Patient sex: F
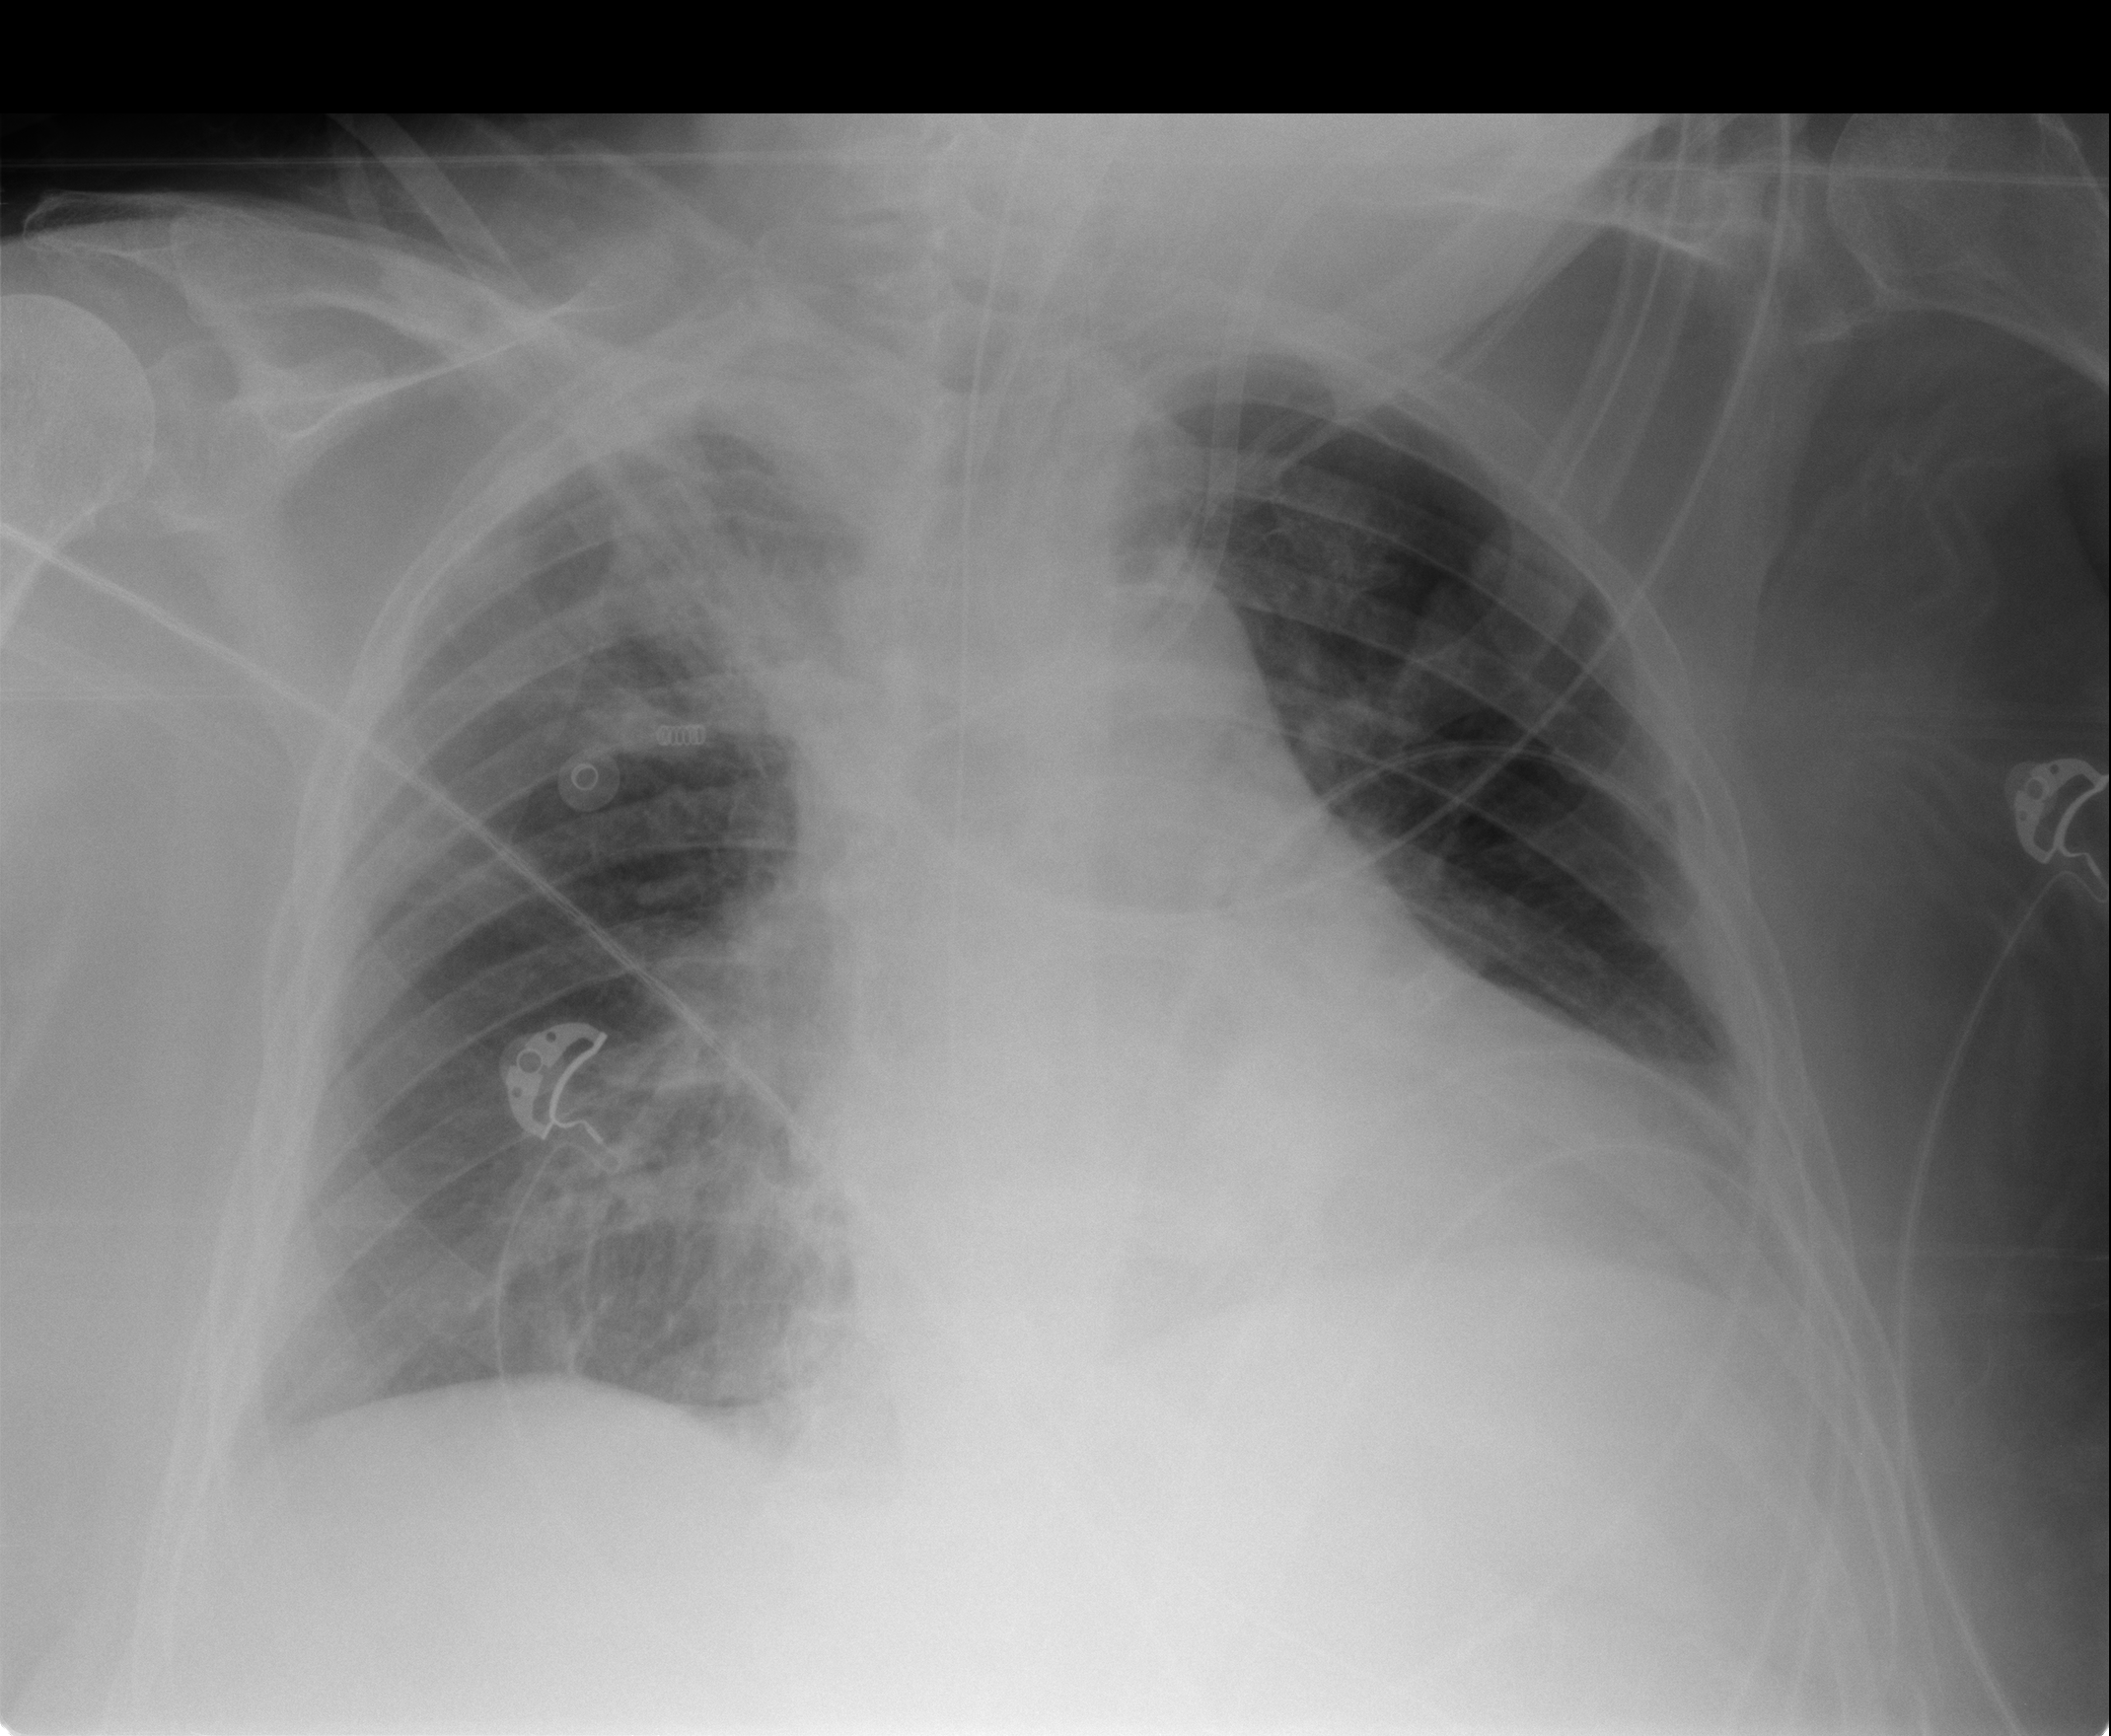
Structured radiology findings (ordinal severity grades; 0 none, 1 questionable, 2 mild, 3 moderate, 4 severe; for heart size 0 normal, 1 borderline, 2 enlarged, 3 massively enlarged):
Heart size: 2
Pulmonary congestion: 2
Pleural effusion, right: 0
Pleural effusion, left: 0
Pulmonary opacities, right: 1
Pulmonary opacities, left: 0
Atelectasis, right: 2
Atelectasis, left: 0